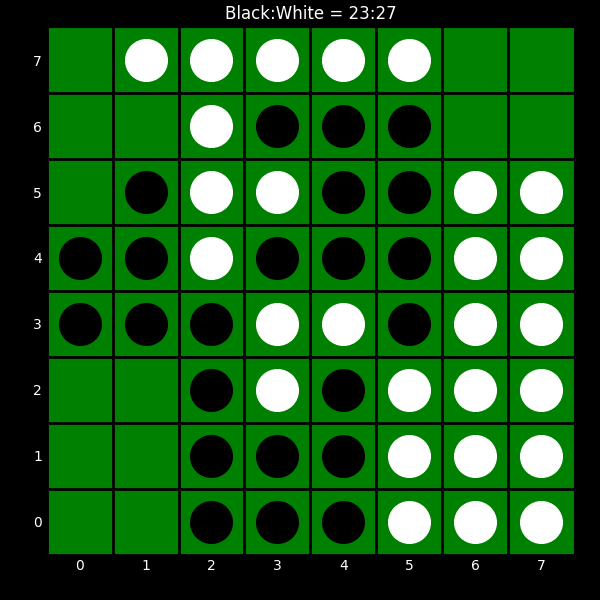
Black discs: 23
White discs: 27